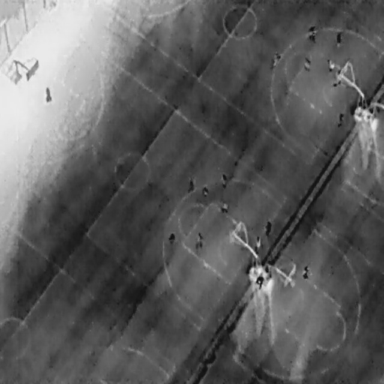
There are 17 People in the infrared image.